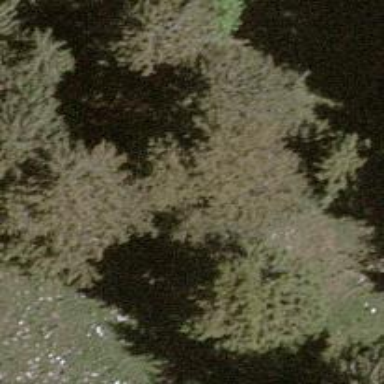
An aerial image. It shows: Single tag "natural: tree."